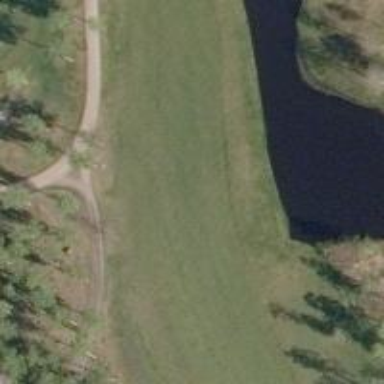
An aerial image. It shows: View of golf hole.